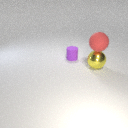
large red rubber sphere above large yellow metal sphere